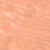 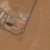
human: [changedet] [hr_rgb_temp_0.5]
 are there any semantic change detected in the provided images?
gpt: This area was urbanized.